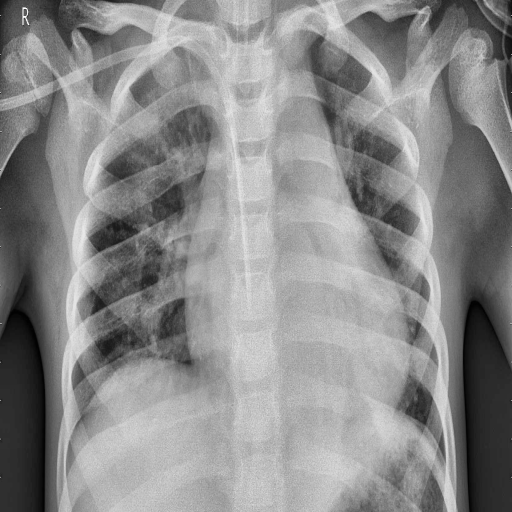
Finding: PNEUMONIA